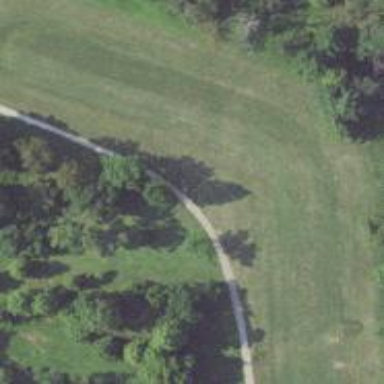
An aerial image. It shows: Path designated for golf carts.